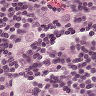
Metastatic tissue present: yes